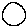
Label: circle